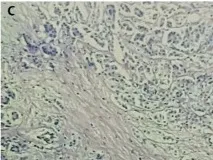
The pericardium pathological results. Pathological results of cardiac mass.
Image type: pathology (immunostaining)